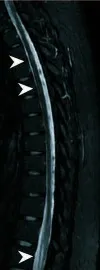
Spinal MRI of the first and third attack. (A-C) Cervical (T2-weighted imaging) and thoracic (fat-saturated T2-weighted imaging) spinal MRI of the initial attack revealed multiple T2-hyperintense lesions throughout the spinal cord. Axial fat-saturated T1-weighted imaging with contrast enhancement showed eccentric lesions with patchy enhancement.
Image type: radiology (mri)